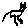
Label: cat